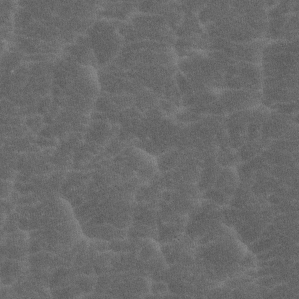
Label: non_frost